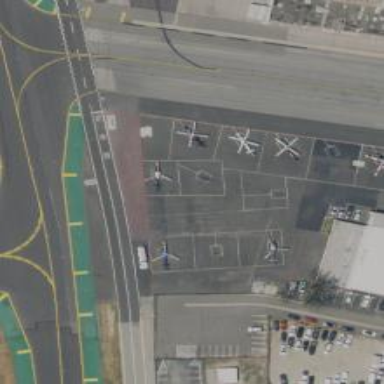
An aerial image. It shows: Image of helipad at airport.